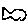
Label: fish